Field crop: maize
Growth stage: 1
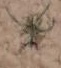
Species: salsola